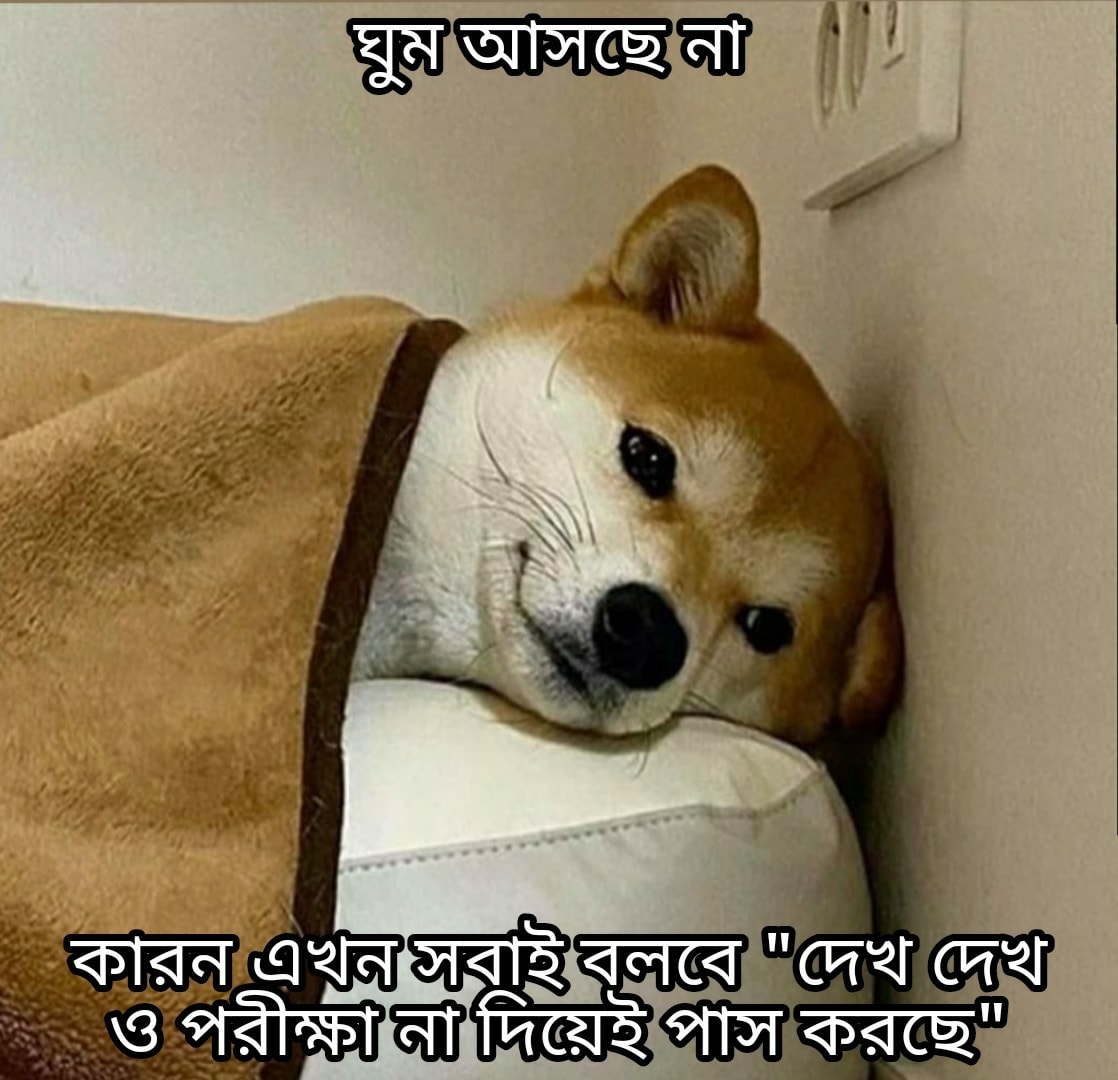
Caption: ঘুম আসছে না     কারন এখন সবাই বলবে  "দেখ দেখ ও পরীক্ষা না দিয়েই পাস করছে "
Label: non-hate